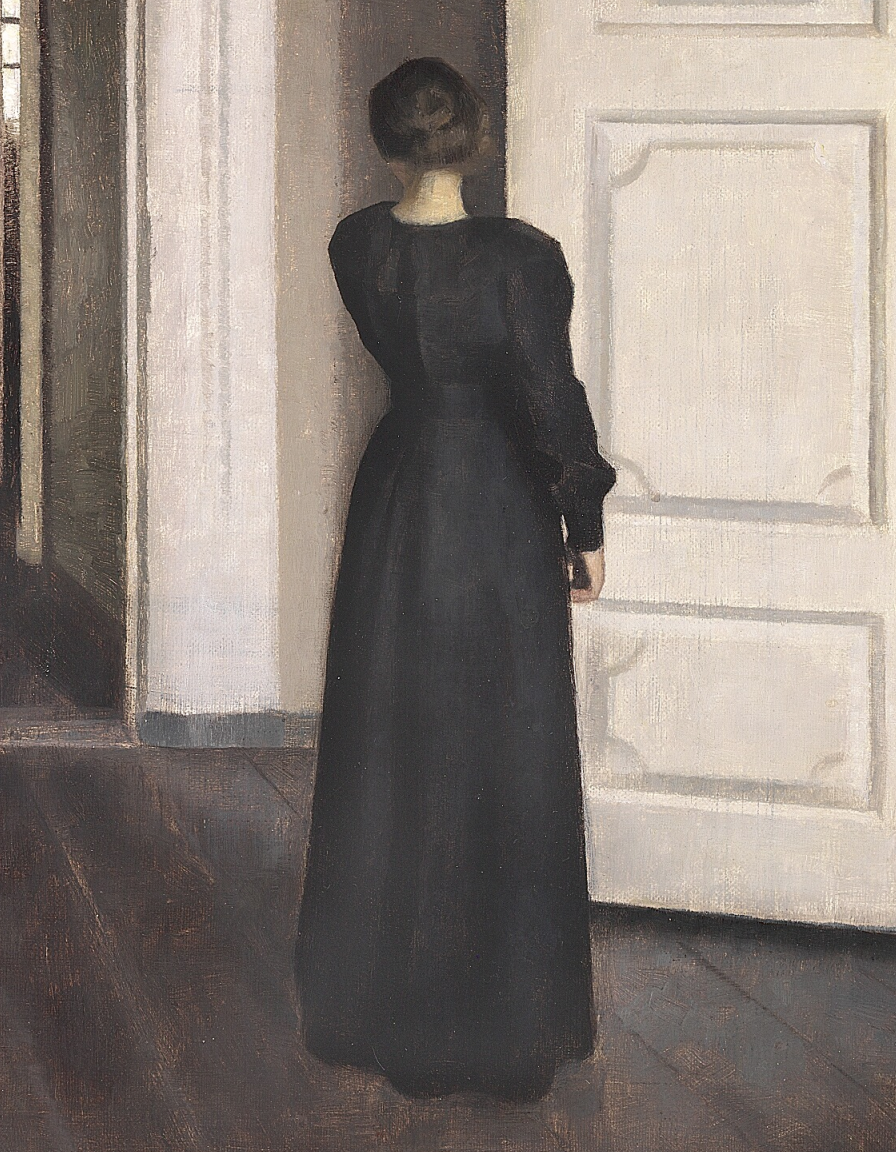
portrait painting, full figure, soft diffused light, woman in dark dress seen from behind standing between open doorway and white panelled door, diffused light from window at left, wooden floors pale walls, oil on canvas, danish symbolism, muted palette